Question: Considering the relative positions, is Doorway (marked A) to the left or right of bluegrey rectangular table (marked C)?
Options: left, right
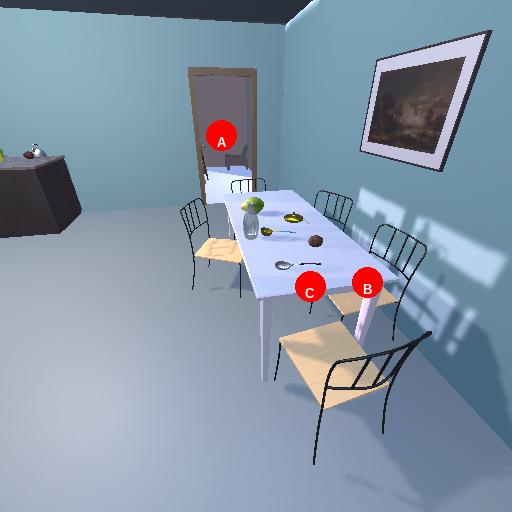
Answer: left